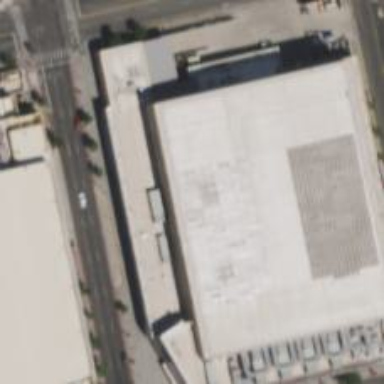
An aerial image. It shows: Commercial building serving as events center.